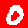
Digit: 0